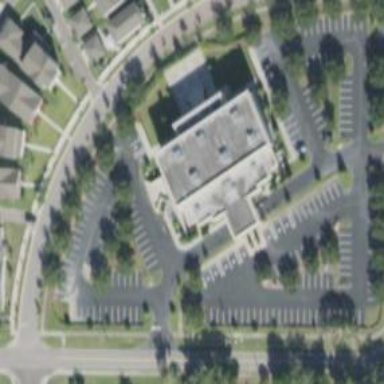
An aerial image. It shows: College building.